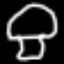
Label: mushroom